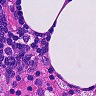
Metastatic tissue present: no